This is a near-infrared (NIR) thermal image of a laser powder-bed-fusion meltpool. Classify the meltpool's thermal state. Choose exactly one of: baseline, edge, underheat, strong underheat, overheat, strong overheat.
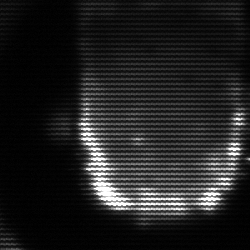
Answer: baseline